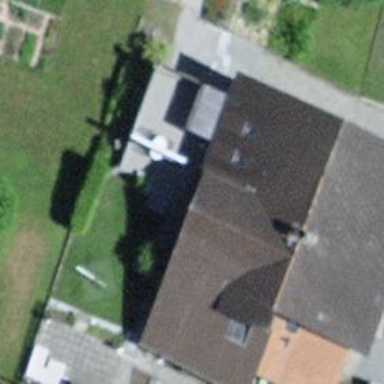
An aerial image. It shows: Garage.